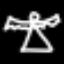
Label: angel